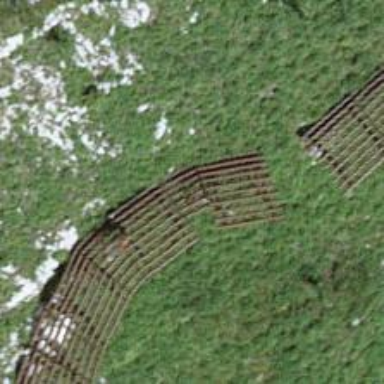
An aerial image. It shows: Avalanche protection barrier made by humans.